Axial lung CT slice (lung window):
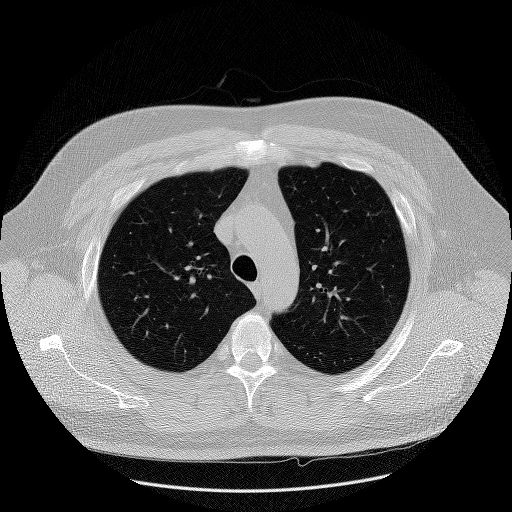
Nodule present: no